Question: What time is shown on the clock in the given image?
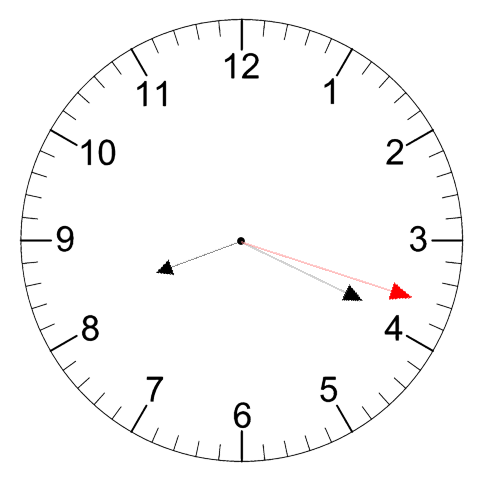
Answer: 08:19:18